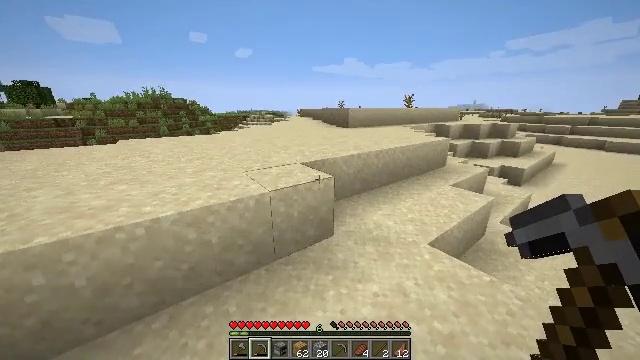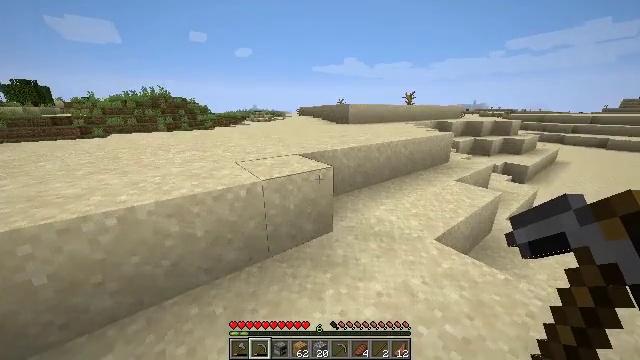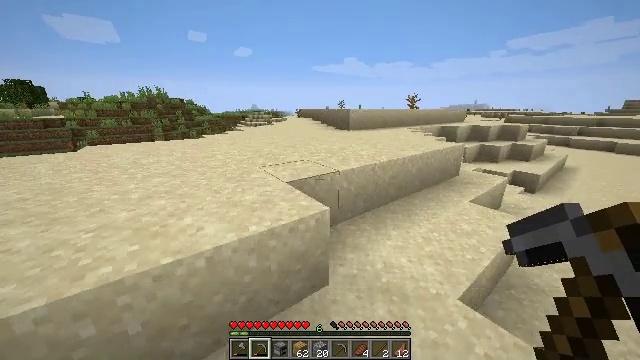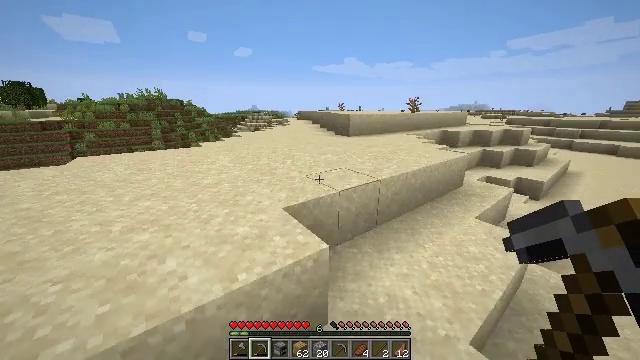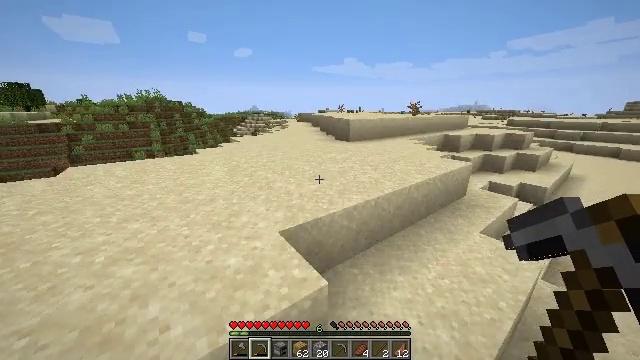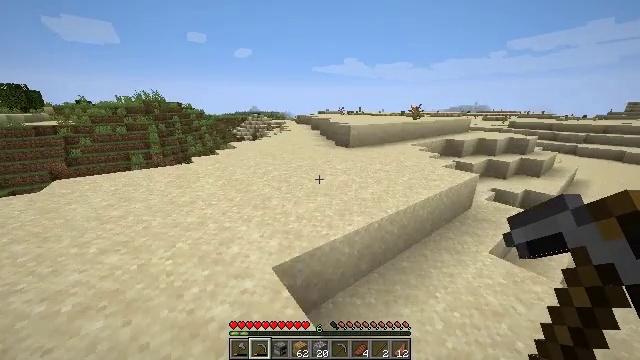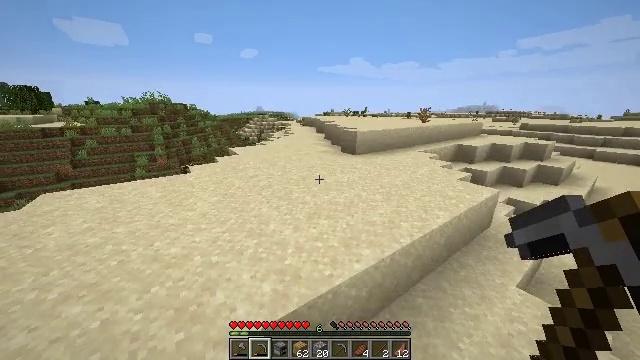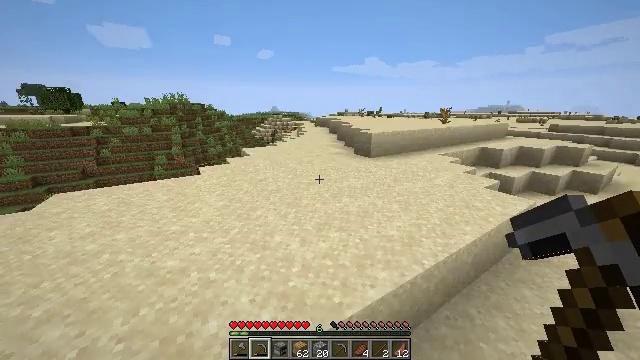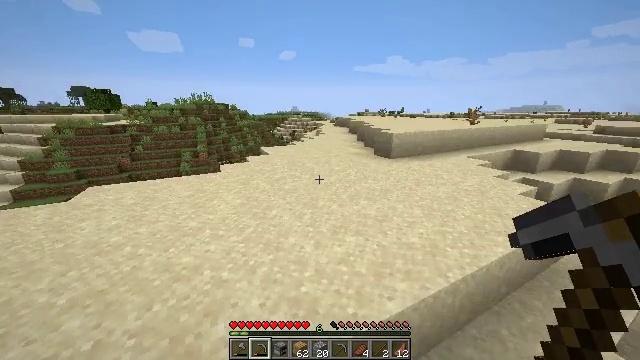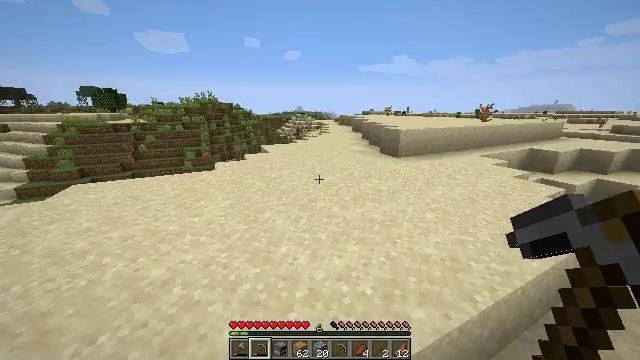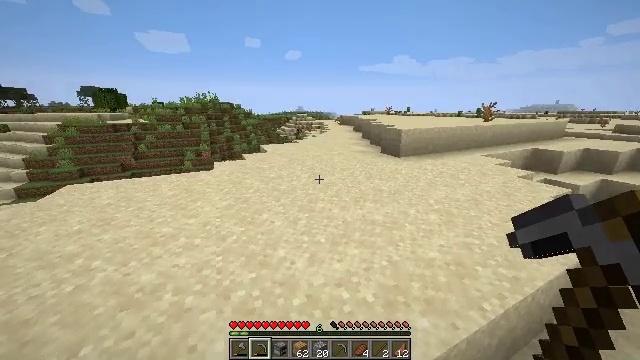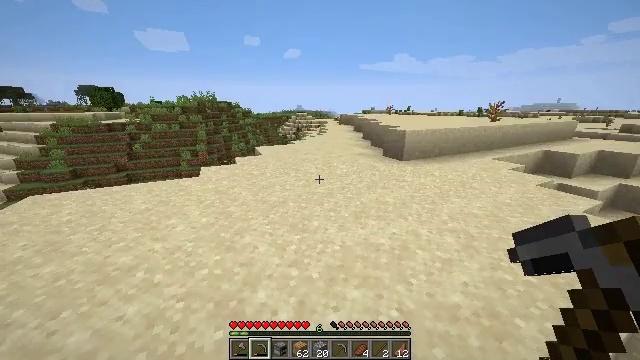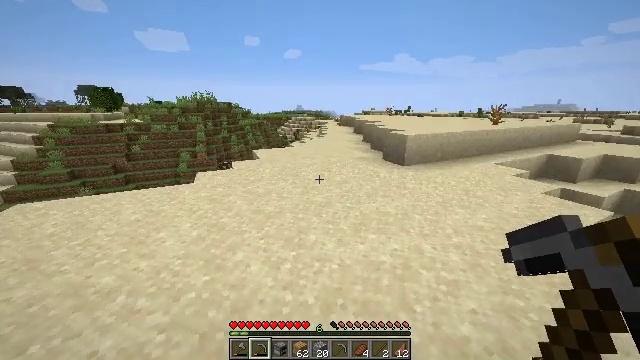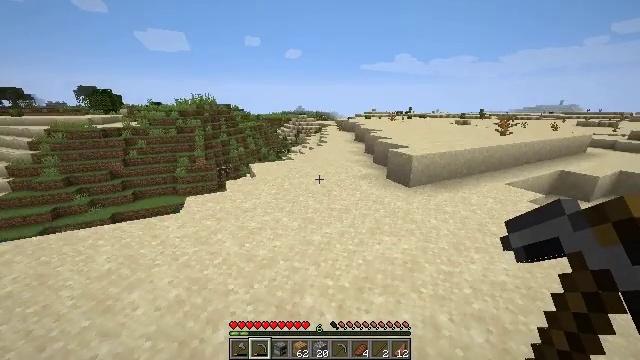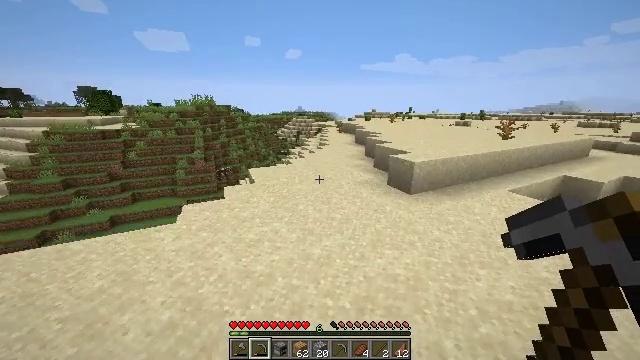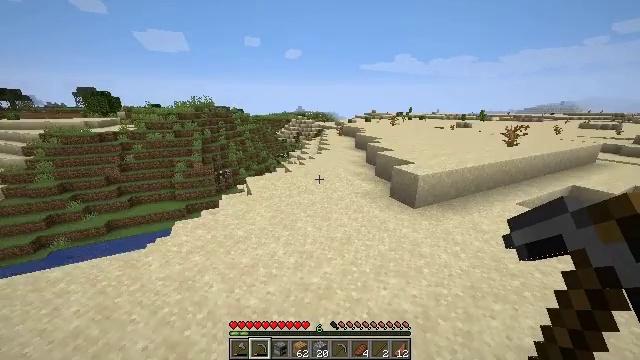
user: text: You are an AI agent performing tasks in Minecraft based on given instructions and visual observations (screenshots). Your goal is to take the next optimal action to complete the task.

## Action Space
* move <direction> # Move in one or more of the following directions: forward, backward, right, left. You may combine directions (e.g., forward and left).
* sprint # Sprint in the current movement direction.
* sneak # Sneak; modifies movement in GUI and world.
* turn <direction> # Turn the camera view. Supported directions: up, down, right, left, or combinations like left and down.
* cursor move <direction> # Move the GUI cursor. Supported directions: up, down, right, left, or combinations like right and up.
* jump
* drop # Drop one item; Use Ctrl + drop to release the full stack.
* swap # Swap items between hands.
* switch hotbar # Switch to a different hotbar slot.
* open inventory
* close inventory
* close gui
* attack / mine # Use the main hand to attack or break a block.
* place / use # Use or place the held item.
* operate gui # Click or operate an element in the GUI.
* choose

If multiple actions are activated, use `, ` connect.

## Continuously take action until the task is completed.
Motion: motion action
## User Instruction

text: Collect the dead bush from dry areas.
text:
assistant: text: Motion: move forward, sprint
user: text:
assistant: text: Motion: move forward, sprint, jump
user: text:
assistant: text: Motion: move forward, sprint, jump
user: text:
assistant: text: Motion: move forward, sprint, jump
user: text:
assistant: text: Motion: move forward, sprint, jump
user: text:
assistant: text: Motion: move forward, sprint, turn left, jump
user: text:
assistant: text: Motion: move forward, sprint, turn left, jump
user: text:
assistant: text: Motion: move forward, sprint, turn left, jump
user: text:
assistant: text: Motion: move forward, sprint, turn left, jump
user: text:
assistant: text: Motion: move forward, sprint, jump
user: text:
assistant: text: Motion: move forward, sprint, jump
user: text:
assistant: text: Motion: move forward, sprint, jump
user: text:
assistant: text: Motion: move forward, sprint, jump
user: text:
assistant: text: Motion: move forward, sprint, jump
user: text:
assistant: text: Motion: move forward, sprint, jump
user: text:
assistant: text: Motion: move forward, sprint, jump
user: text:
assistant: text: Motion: move forward, sprint, jump
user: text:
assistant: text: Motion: move forward, sprint, turn right, jump
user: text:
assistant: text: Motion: move forward, sprint, turn right, jump
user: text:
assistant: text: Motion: move forward, sprint, turn right, jump
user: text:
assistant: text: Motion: move forward, sprint, turn right, jump
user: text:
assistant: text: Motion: move forward, sprint, jump
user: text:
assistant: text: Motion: move forward, sprint, jump
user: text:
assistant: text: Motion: move forward, sprint, jump
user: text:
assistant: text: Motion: move forward, sprint, turn right, jump
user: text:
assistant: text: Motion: move forward, sprint, turn right, jump
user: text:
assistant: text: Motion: move forward, sprint, turn right, jump
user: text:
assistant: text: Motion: move forward, sprint, turn right, jump
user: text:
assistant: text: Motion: move forward, sprint, jump
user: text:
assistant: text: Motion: move forward, sprint, jump